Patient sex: M
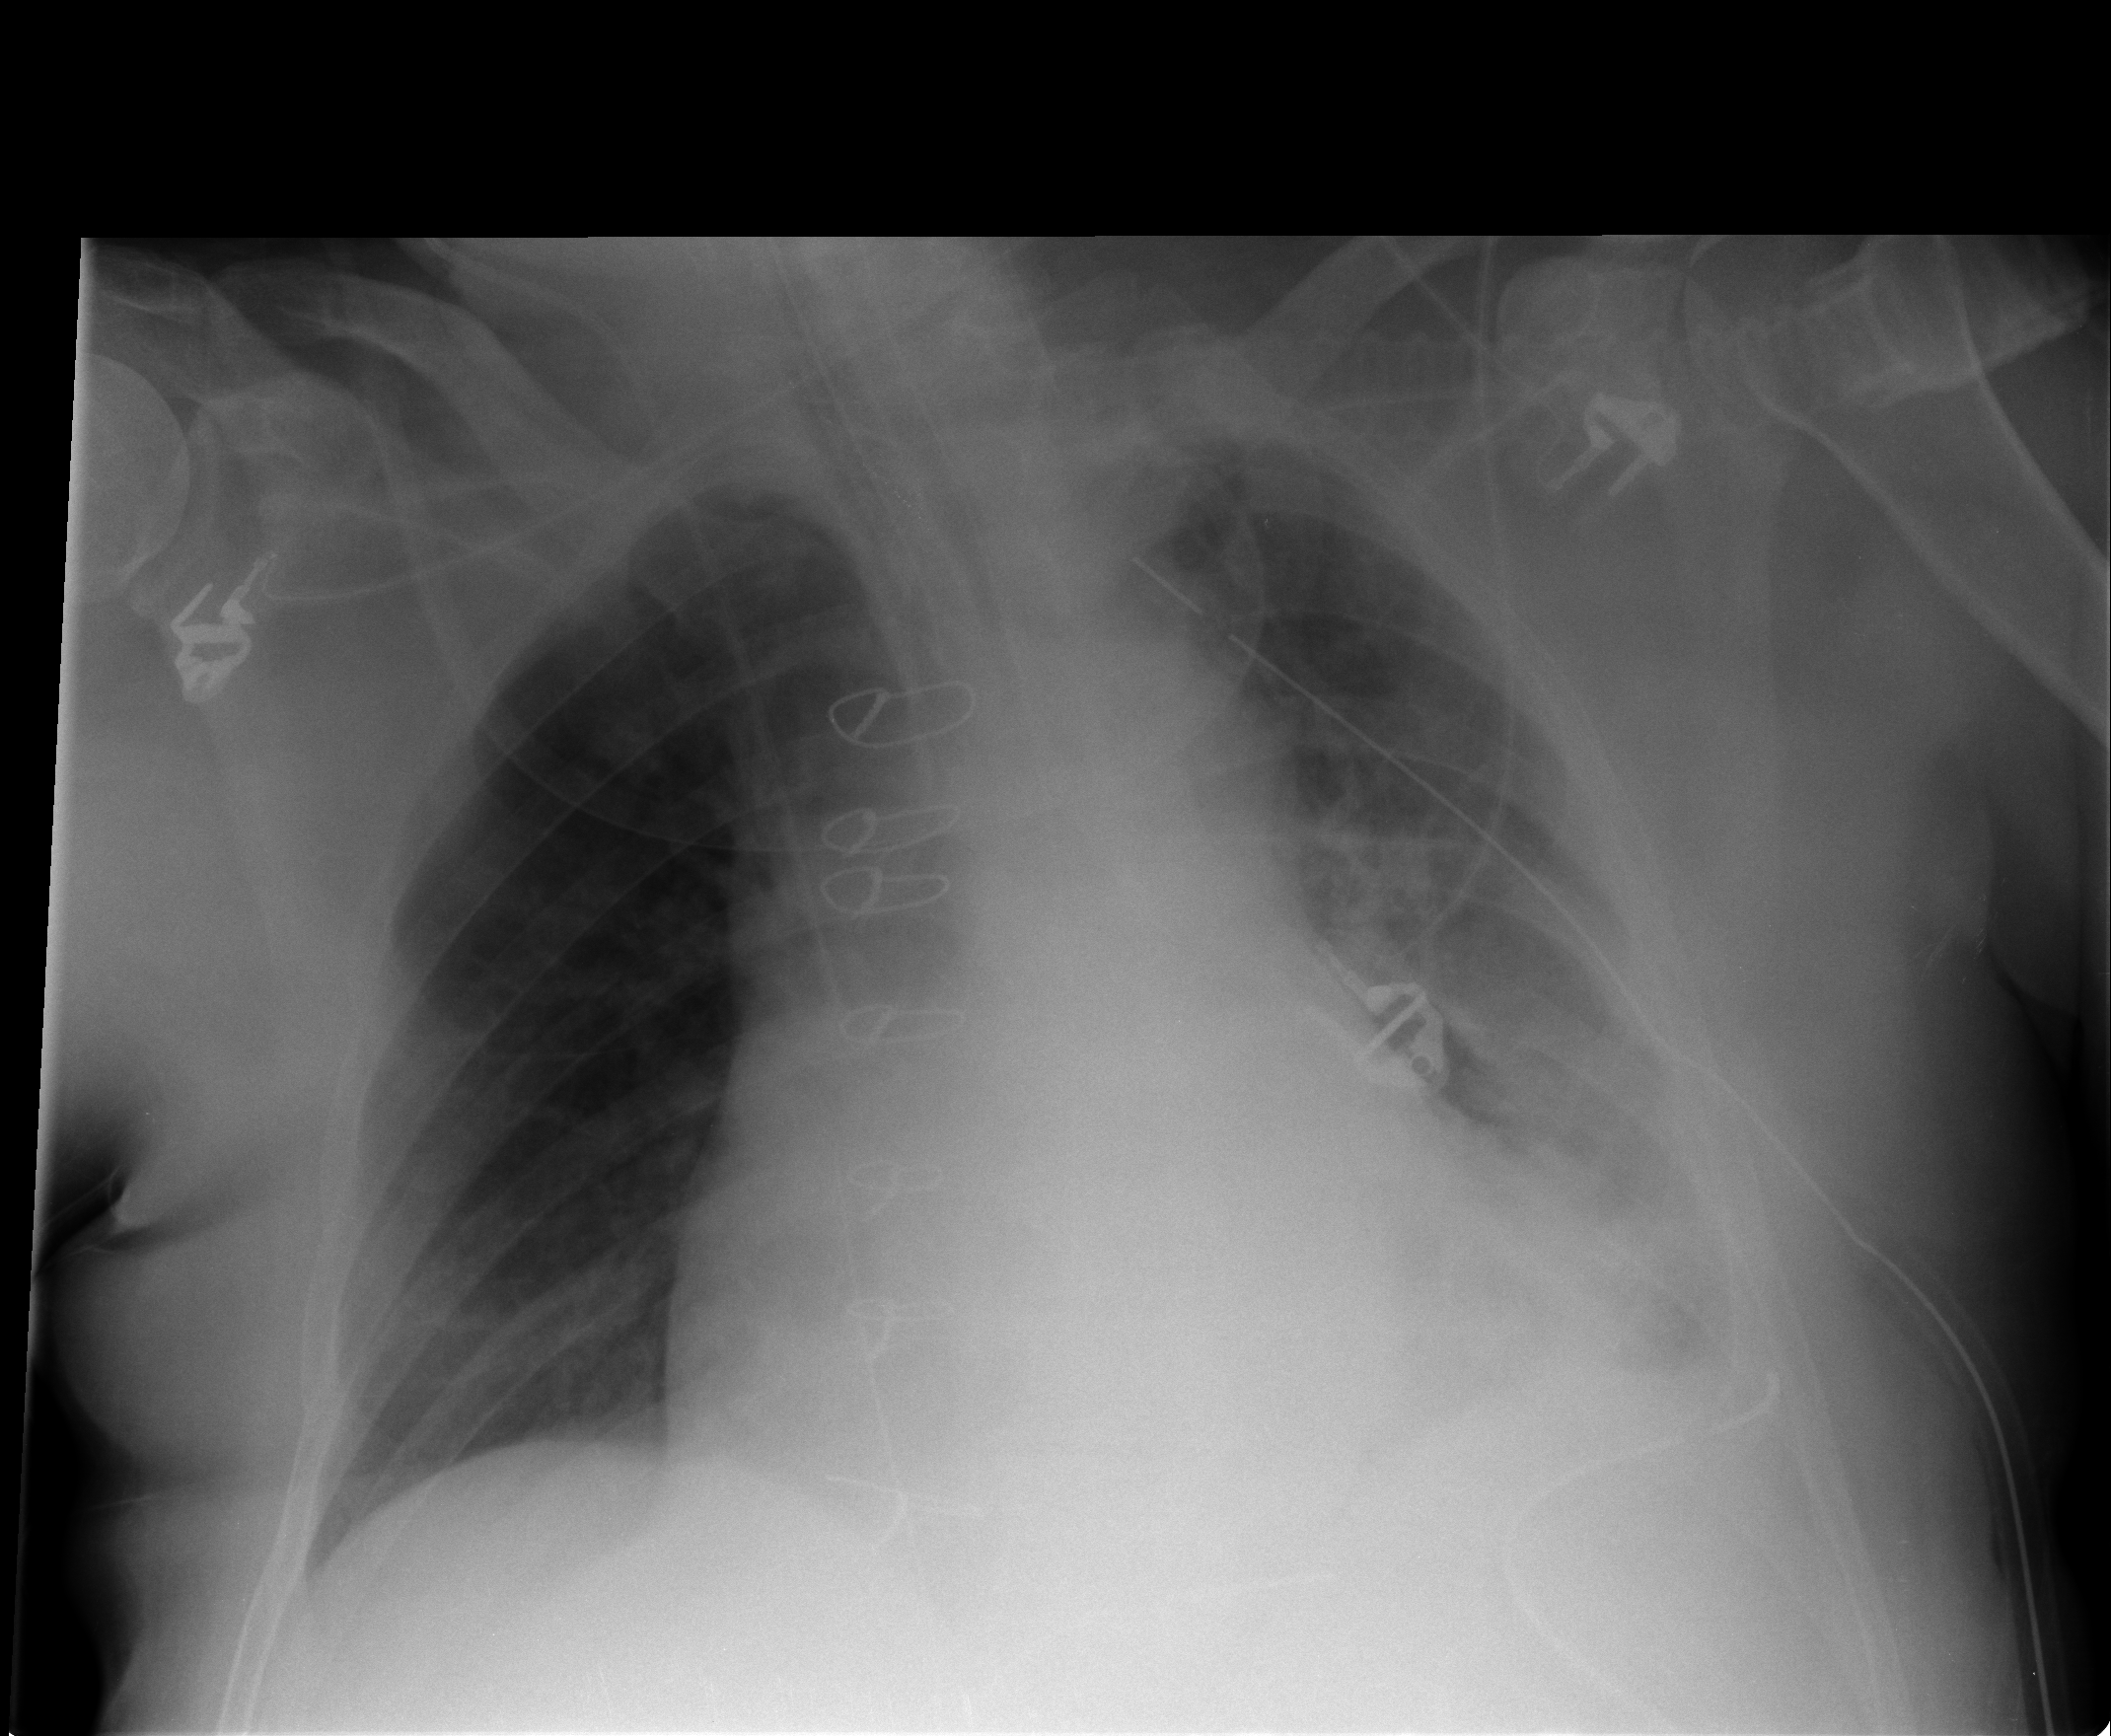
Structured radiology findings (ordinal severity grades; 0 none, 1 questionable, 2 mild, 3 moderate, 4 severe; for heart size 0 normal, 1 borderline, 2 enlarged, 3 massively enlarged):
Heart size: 3
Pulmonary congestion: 0
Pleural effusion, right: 1
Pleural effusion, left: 2
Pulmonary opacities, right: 0
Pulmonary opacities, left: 2
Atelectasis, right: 1
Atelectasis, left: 2